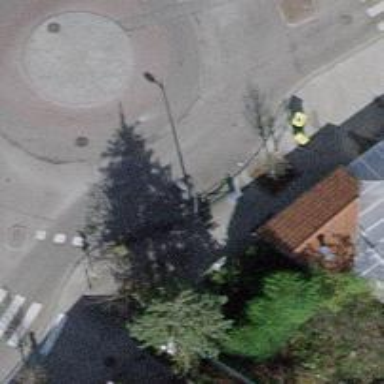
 equipped with anchors for securing bicycles."